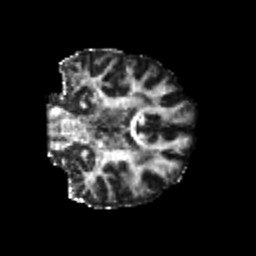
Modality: FA
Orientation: coronal
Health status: healthy
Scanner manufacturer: philips
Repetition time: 7.393 s
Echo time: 0.08599 s